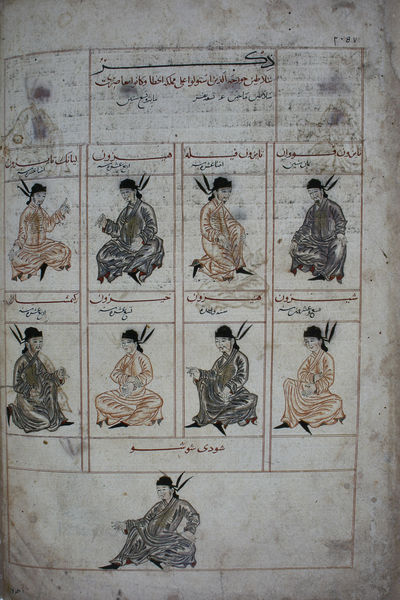
Titel: Neun Kaiser der Jin Dynastie
Institution: Khalili Collection
Schlagwörter: blau, feder, kampf, mann, weiß, frauen, gelb, grün, menschen, sitzen, bewegung, braun, frau, frisur, grau, hüte, kleid, kleider, männer, orange, schwarz, zeichen, zeichnung, gürtel, rot, tuch, beige, haube, mode, mütze, mützen, federn, kleidung, mensch, rahmen, feld, felder, gewand, mantel, tücher, gewänder, blatt, musik, japan, schrift, bilder, papier, ruhen, haltung, position, studie, üben, übung, farbe, grafik, linien, figuren, kopftuch, japanisch, schriftzeichen, striche, foto, schmutz, buch, orient, orientalisch, linie, asien, druck, comic, seite, illustration, text, knien, strich, cartoon, überschrift, asiatisch, reihe, worte, bildnisse, buchseite, fraun, chinesisch, flecken, china, arabisch, krieger, mönch, mönche, zipfel, zeilen, register, kästchen, vierecke, arabien, islam, persien, handschrift, acht, erklärung, neun, bcuh, zeichnungen, schneidersitz, inschriften, teil, anleitung, menschne, buchmalerei, islamisch, kimono, persisch, samurai, meditation, liste, mongolen, chinesen, geschcihte, kartei, sitzhaltungen, sitzpositionen, kanji, arbaine, grao, sitzarten